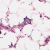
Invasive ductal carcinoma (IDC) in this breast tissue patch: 1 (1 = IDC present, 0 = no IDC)